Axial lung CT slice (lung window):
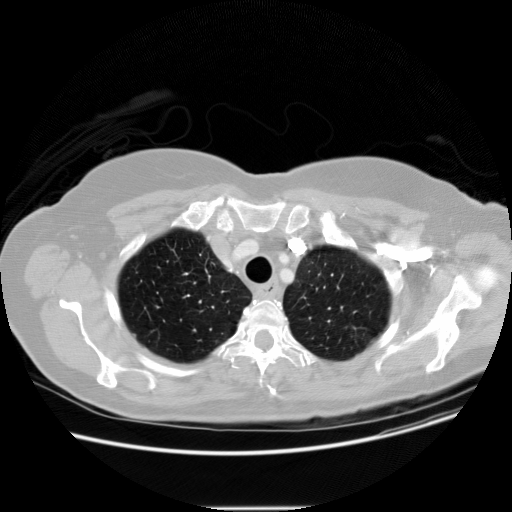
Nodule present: no